Question: I'd like to build a web page that has multiple columns. Within each column there will be boxes containing text; each box will either fit in one column or go to the top of the next column. If there are more columns than fit on the page, there should be horizontal scrolling. There should be no vertical scrolling. Here's an image of what I'd like to achieve:

In the example, box "The title 7" wouldn't fit at the bottom of column 1, so started new column 2. And then when no more new boxes can fit in column 2, they start at the top of column 3.
What I've so far managed to achieve is all the boxes in one column, using this CSS:
'''
.outer {
height: 500px;
overflow-x: scroll;
background: #fc8;
}
h1 {
font-size: 18px;
margin: 1px 0px 3px 0px;
color: #248;
}
p { font-size: 13px; margin: 2px 0px;}
.box {
background: #def;
padding: 3px 6px;
border: 2px solid #369;
margin: 3px 6px;
vertical-align: top;
width: 250px;
}
'''
The boxes are in a 'div.outer' and have this HTML:
'''
<div class='outer'>
<div class='box'>
<h1>The title 1</h1>
<p>Some text here...</p>
</div>
...etc...
</div>
'''
See <URL> for example. Ideally I'd like a solution that's just HTML and CSS, no JavaScript.
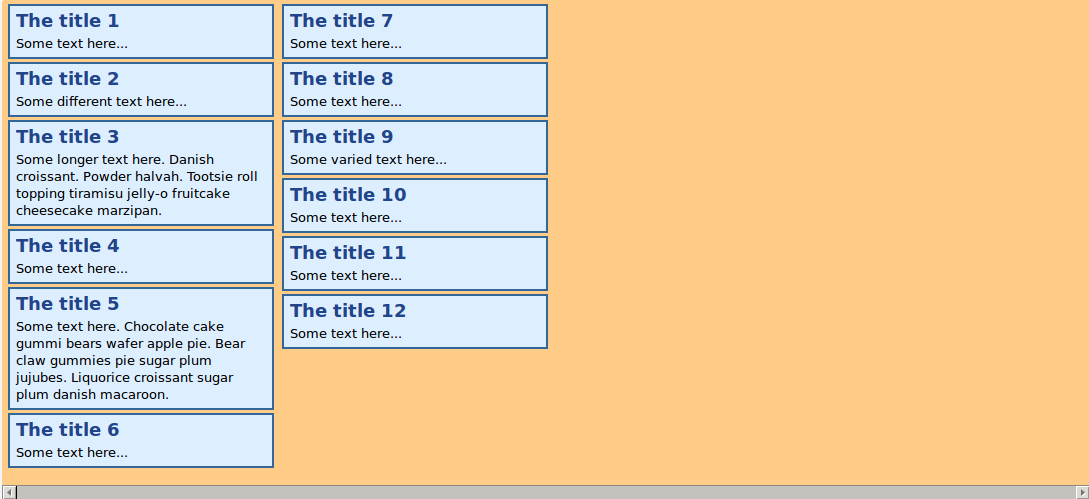
Answer: You can make use of <URL>.
<URL>
'''
.outer {
height: 500px;
overflow: auto;
background: #fc8;
/* Added CSS */
display: flex;
flex-flow: column wrap;
}
h1 {
font-size: 18px;
margin: 1px 0px 3px 0px;
color: #248;
}
p {
font-size: 13px;
margin: 2px 0px;
}
.box {
background: #def;
padding: 3px 6px;
border: 2px solid #369;
margin: 3px 6px;
vertical-align: top;
width: 250px;
}
'''
'''
<div class='outer'>
<div class='box'>
<h1>The title 1</h1>
<p>
Some text here...
</p>
</div>
<div class='box'>
<h1>The title 2</h1>
<p>
Some different text here...
</p>
</div>
<div class='box'>
<h1>The title 3</h1>
<p>
Some longer text here. Danish croissant. Powder halvah. Tootsie roll topping tiramisu jelly-o fruitcake cheesecake marzipan.
</p>
</div>
<div class='box'>
<h1>The title 4</h1>
<p>
Some text here...
</p>
</div>
<div class='box'>
<h1>The title 5</h1>
<p>
Some text here. Chocolate cake gummi bears wafer apple pie. Bear claw gummies pie sugar plum jujubes. Liquorice croissant sugar plum danish macaroon.
</p>
</div>
<div class='box'>
<h1>The title 6</h1>
<p>
Some text here...
</p>
</div>
<div class='box'>
<h1>The title 7</h1>
<p>
Some text here...
</p>
</div>
<div class='box'>
<h1>The title 8</h1>
<p>
Some text here...
</p>
</div>
<div class='box'>
<h1>The title 9</h1>
<p>
Some varied text here...
</p>
</div>
<div class='box'>
<h1>The title 10</h1>
<p>
Some text here...
</p>
</div>
<div class='box'>
<h1>The title 11</h1>
<p>
Some text here...
</p>
</div>
<div class='box'>
<h1>The title 12</h1>
<p>
Some text here...
</p>
</div>
<div class='box'>
<h1>The title 12</h1>
<p>
Some text here...
</p>
</div>
<div class='box'>
<h1>The title 12</h1>
<p>
Some text here...
</p>
</div>
<div class='box'>
<h1>The title 12</h1>
<p>
Some text here...
</p>
</div>
<div class='box'>
<h1>The title 12</h1>
<p>
Some text here...
</p>
</div>
<div class='box'>
<h1>The title 12</h1>
<p>
Some text here...
</p>
</div>
<div class='box'>
<h1>The title 12</h1>
<p>
Some text here...
</p>
</div>
<div class='box'>
<h1>The title 12</h1>
<p>
Some text here...
</p>
</div>
<div class='box'>
<h1>The title 12</h1>
<p>
Some text here...
</p>
</div>
<div class='box'>
<h1>The title 12</h1>
<p>
Some text here...
</p>
</div>
<div class='box'>
<h1>The title 12</h1>
<p>
Some text here...
</p>
</div>
<div class='box'>
<h1>The title 12</h1>
<p>
Some text here...
</p>
</div>
<div class='box'>
<h1>The title 12</h1>
<p>
Some text here...
</p>
</div>
<div class='box'>
<h1>The title 12</h1>
<p>
Some text here...
</p>
</div>
<div class='box'>
<h1>The title 12</h1>
<p>
Some text here...
</p>
</div>
<div class='box'>
<h1>The title 12</h1>
<p>
Some text here...
</p>
</div>
<div class='box'>
<h1>The title 12</h1>
<p>
Some text here...
</p>
</div>
<div class='box'>
<h1>The title 12</h1>
<p>
Some text here...
</p>
</div>
</div>
'''